Question: I have an application for which I am performing memory usage analysis. I am loading the application with some data and the application is such that it caches(stores in form of some hashtables and other data structure, lets say some records) information out of this pumped data. For each record stored in memory, the application allocates memory using malloc/calloc. After certain time, around 80% of these records time out and application frees the memory it had allocated for these records. To keep a check on the memory usage of the application, in the background I ran a script to capture the output of top as well as "free -m" and plotted a graph to see the memory usage of the system as follows. The graph shows the trend seen in the values printed by "free -m" under the row "-/+ buffers/cache" with columns used and free. I was expecting the graph of used to be increasing in the beginning and then decrease as the application frees the memory. But this is not the actual scenario. The RES in output of top also does not decrease. Can some one help me understand the memory dynamics for an application as seen under Linux.

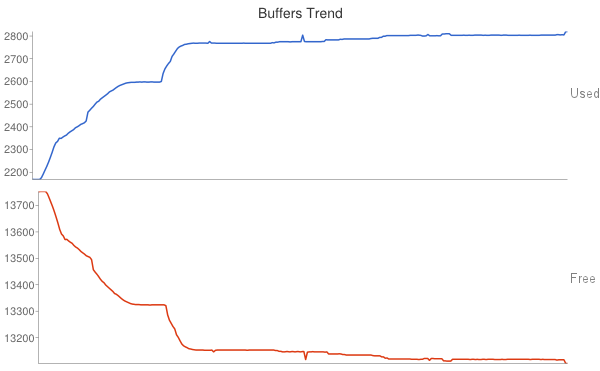
Answer: If you are certain you do not have a memory leak, this could be due to your allocator holding on to freed memory. There can be multiple reasons for this:
- Your allocator may be anticipating that the memory you have freed will be needed again in the future. This is an attempt to reduce the runtime overhead of allocating memory by removing the need for a system call to satisfy the next allocation request.- You may be suffering from memory fragmentation. This means the freed memory resides on pages that still contain objects that have not been freed, so these pages cannot be released back to the system. This makes it appear that your program is occupying more memory than is represented by the memory occupied by the objects still in use.
To see if you are suffering the latter rather than the former, try to allocate an object about half the total size of what was freed back when the 80% was released. If your program grows in size by that amount, it means your freed memory is fragmented.